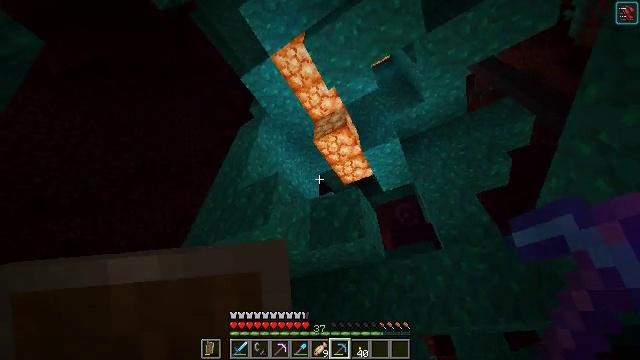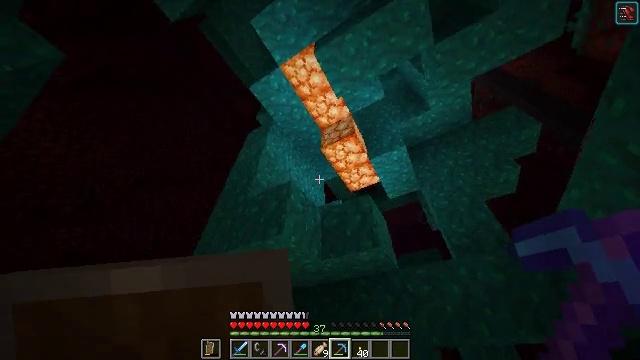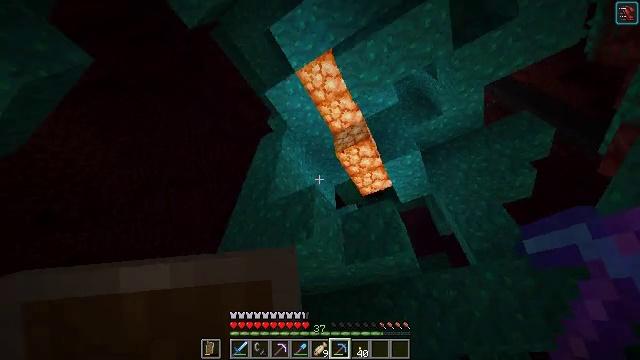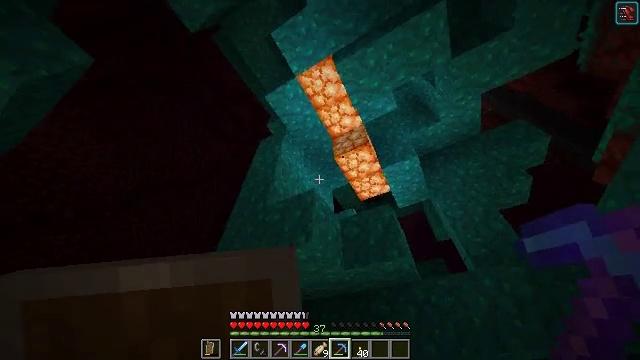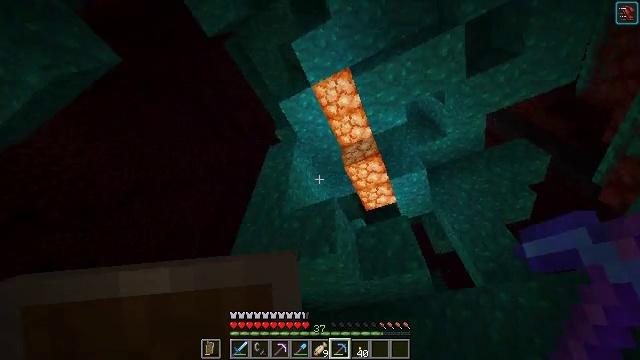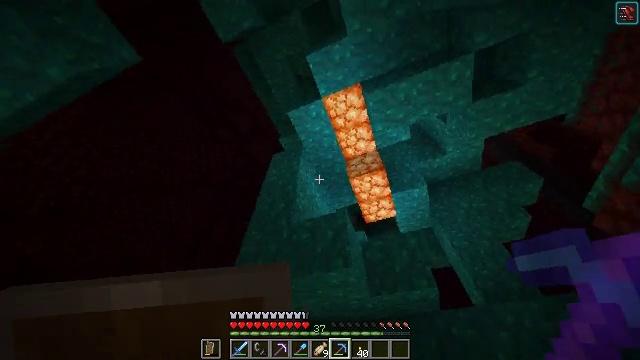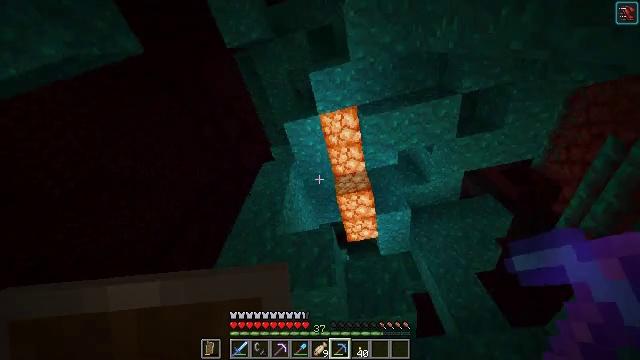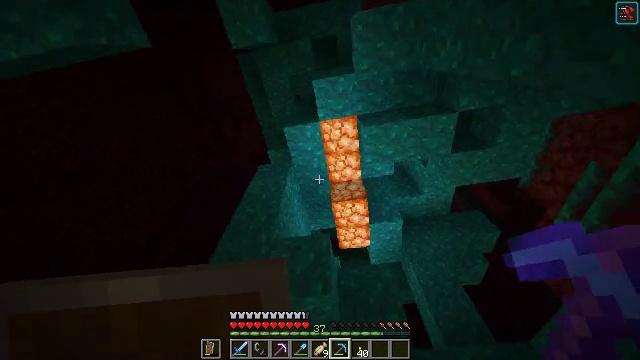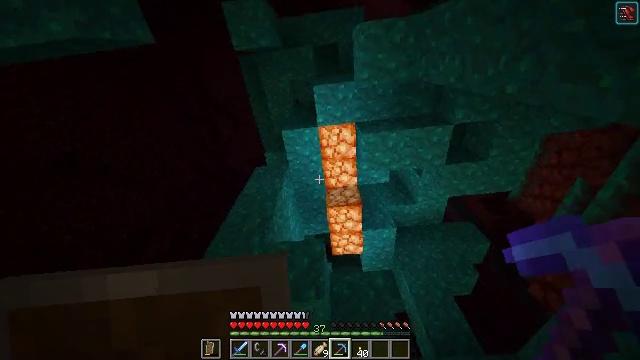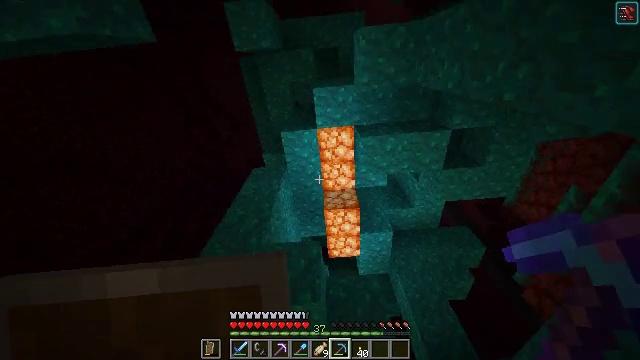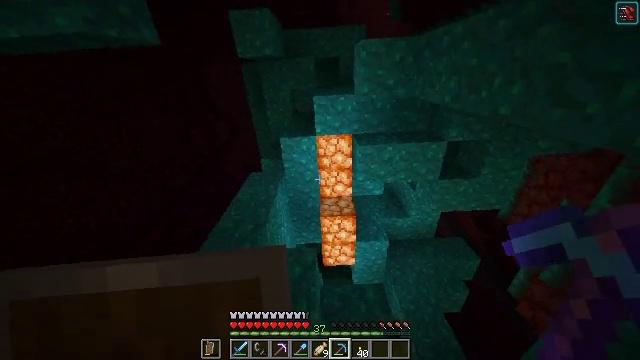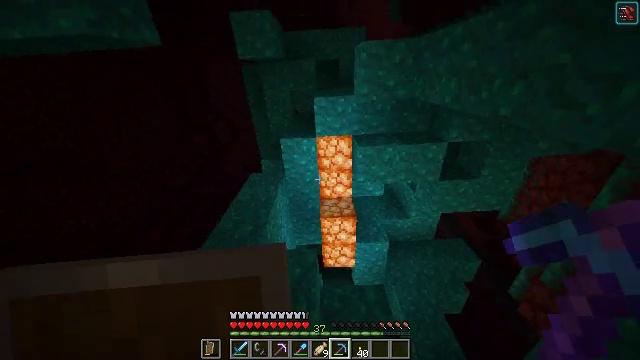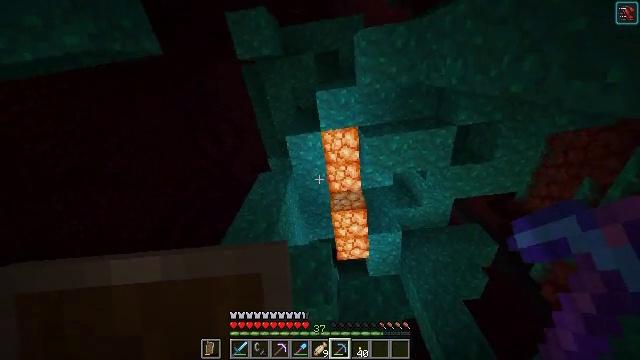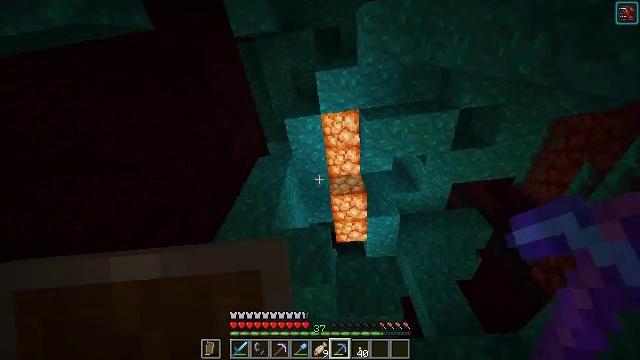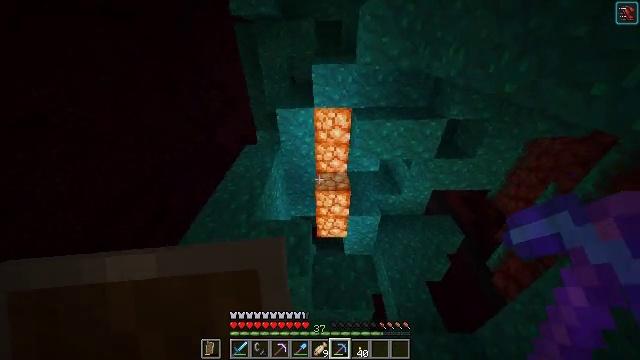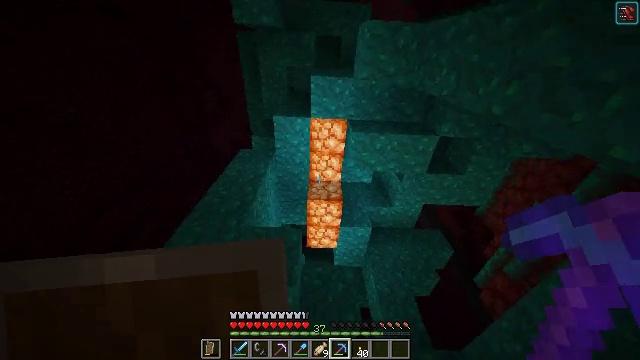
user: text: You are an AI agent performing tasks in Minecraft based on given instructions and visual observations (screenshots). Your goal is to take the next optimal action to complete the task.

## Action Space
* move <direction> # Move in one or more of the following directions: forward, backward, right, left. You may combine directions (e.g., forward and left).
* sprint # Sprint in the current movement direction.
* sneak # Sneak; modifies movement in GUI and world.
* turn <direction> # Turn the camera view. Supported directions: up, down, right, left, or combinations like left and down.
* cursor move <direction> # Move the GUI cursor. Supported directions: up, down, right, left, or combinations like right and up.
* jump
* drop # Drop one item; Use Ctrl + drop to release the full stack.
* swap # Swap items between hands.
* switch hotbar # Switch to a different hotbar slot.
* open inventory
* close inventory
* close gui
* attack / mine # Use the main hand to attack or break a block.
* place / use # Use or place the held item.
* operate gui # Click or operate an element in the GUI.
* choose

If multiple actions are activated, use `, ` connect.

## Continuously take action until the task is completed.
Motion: motion action
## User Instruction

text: Break the crimson fungus for harvesting.
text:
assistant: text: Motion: move left, turn up
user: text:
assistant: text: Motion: move left, turn up
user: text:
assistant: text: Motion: move left, turn right and up
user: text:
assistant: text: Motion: move left, turn right and up
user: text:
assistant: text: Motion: move left, turn right and up
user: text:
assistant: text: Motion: turn right and up
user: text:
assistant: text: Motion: turn right and up
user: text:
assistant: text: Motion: turn right and up
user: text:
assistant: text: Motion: turn right
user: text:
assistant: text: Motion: turn right and up
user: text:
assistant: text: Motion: no_op
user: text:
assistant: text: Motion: turn left and down
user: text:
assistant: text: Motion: turn down
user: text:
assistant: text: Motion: turn right and down
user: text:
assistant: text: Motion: turn right and up
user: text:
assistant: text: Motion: turn right and up
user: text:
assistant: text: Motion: no_op
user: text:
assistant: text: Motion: turn down
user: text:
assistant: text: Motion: turn down
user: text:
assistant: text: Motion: no_op
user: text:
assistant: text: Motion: turn right and up
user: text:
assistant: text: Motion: turn up
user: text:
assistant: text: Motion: turn down
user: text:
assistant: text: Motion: turn left and down
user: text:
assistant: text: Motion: turn down
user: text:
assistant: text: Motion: turn up
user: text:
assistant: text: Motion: turn up
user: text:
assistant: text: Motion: no_op
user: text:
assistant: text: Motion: turn down
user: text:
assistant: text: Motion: turn down